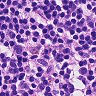
Metastatic tissue present: no